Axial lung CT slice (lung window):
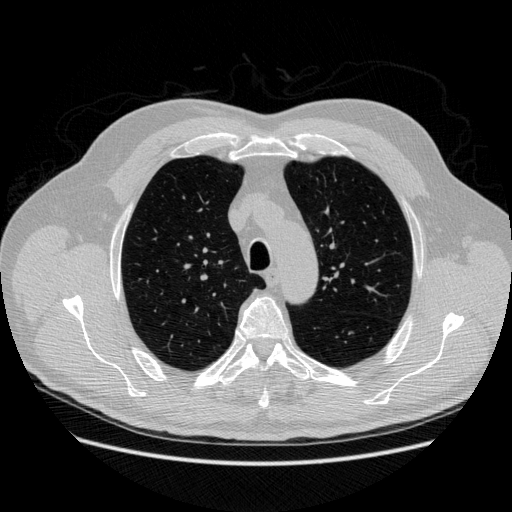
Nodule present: no